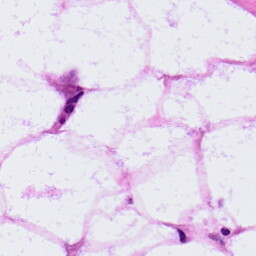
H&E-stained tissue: LymphNode